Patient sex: M
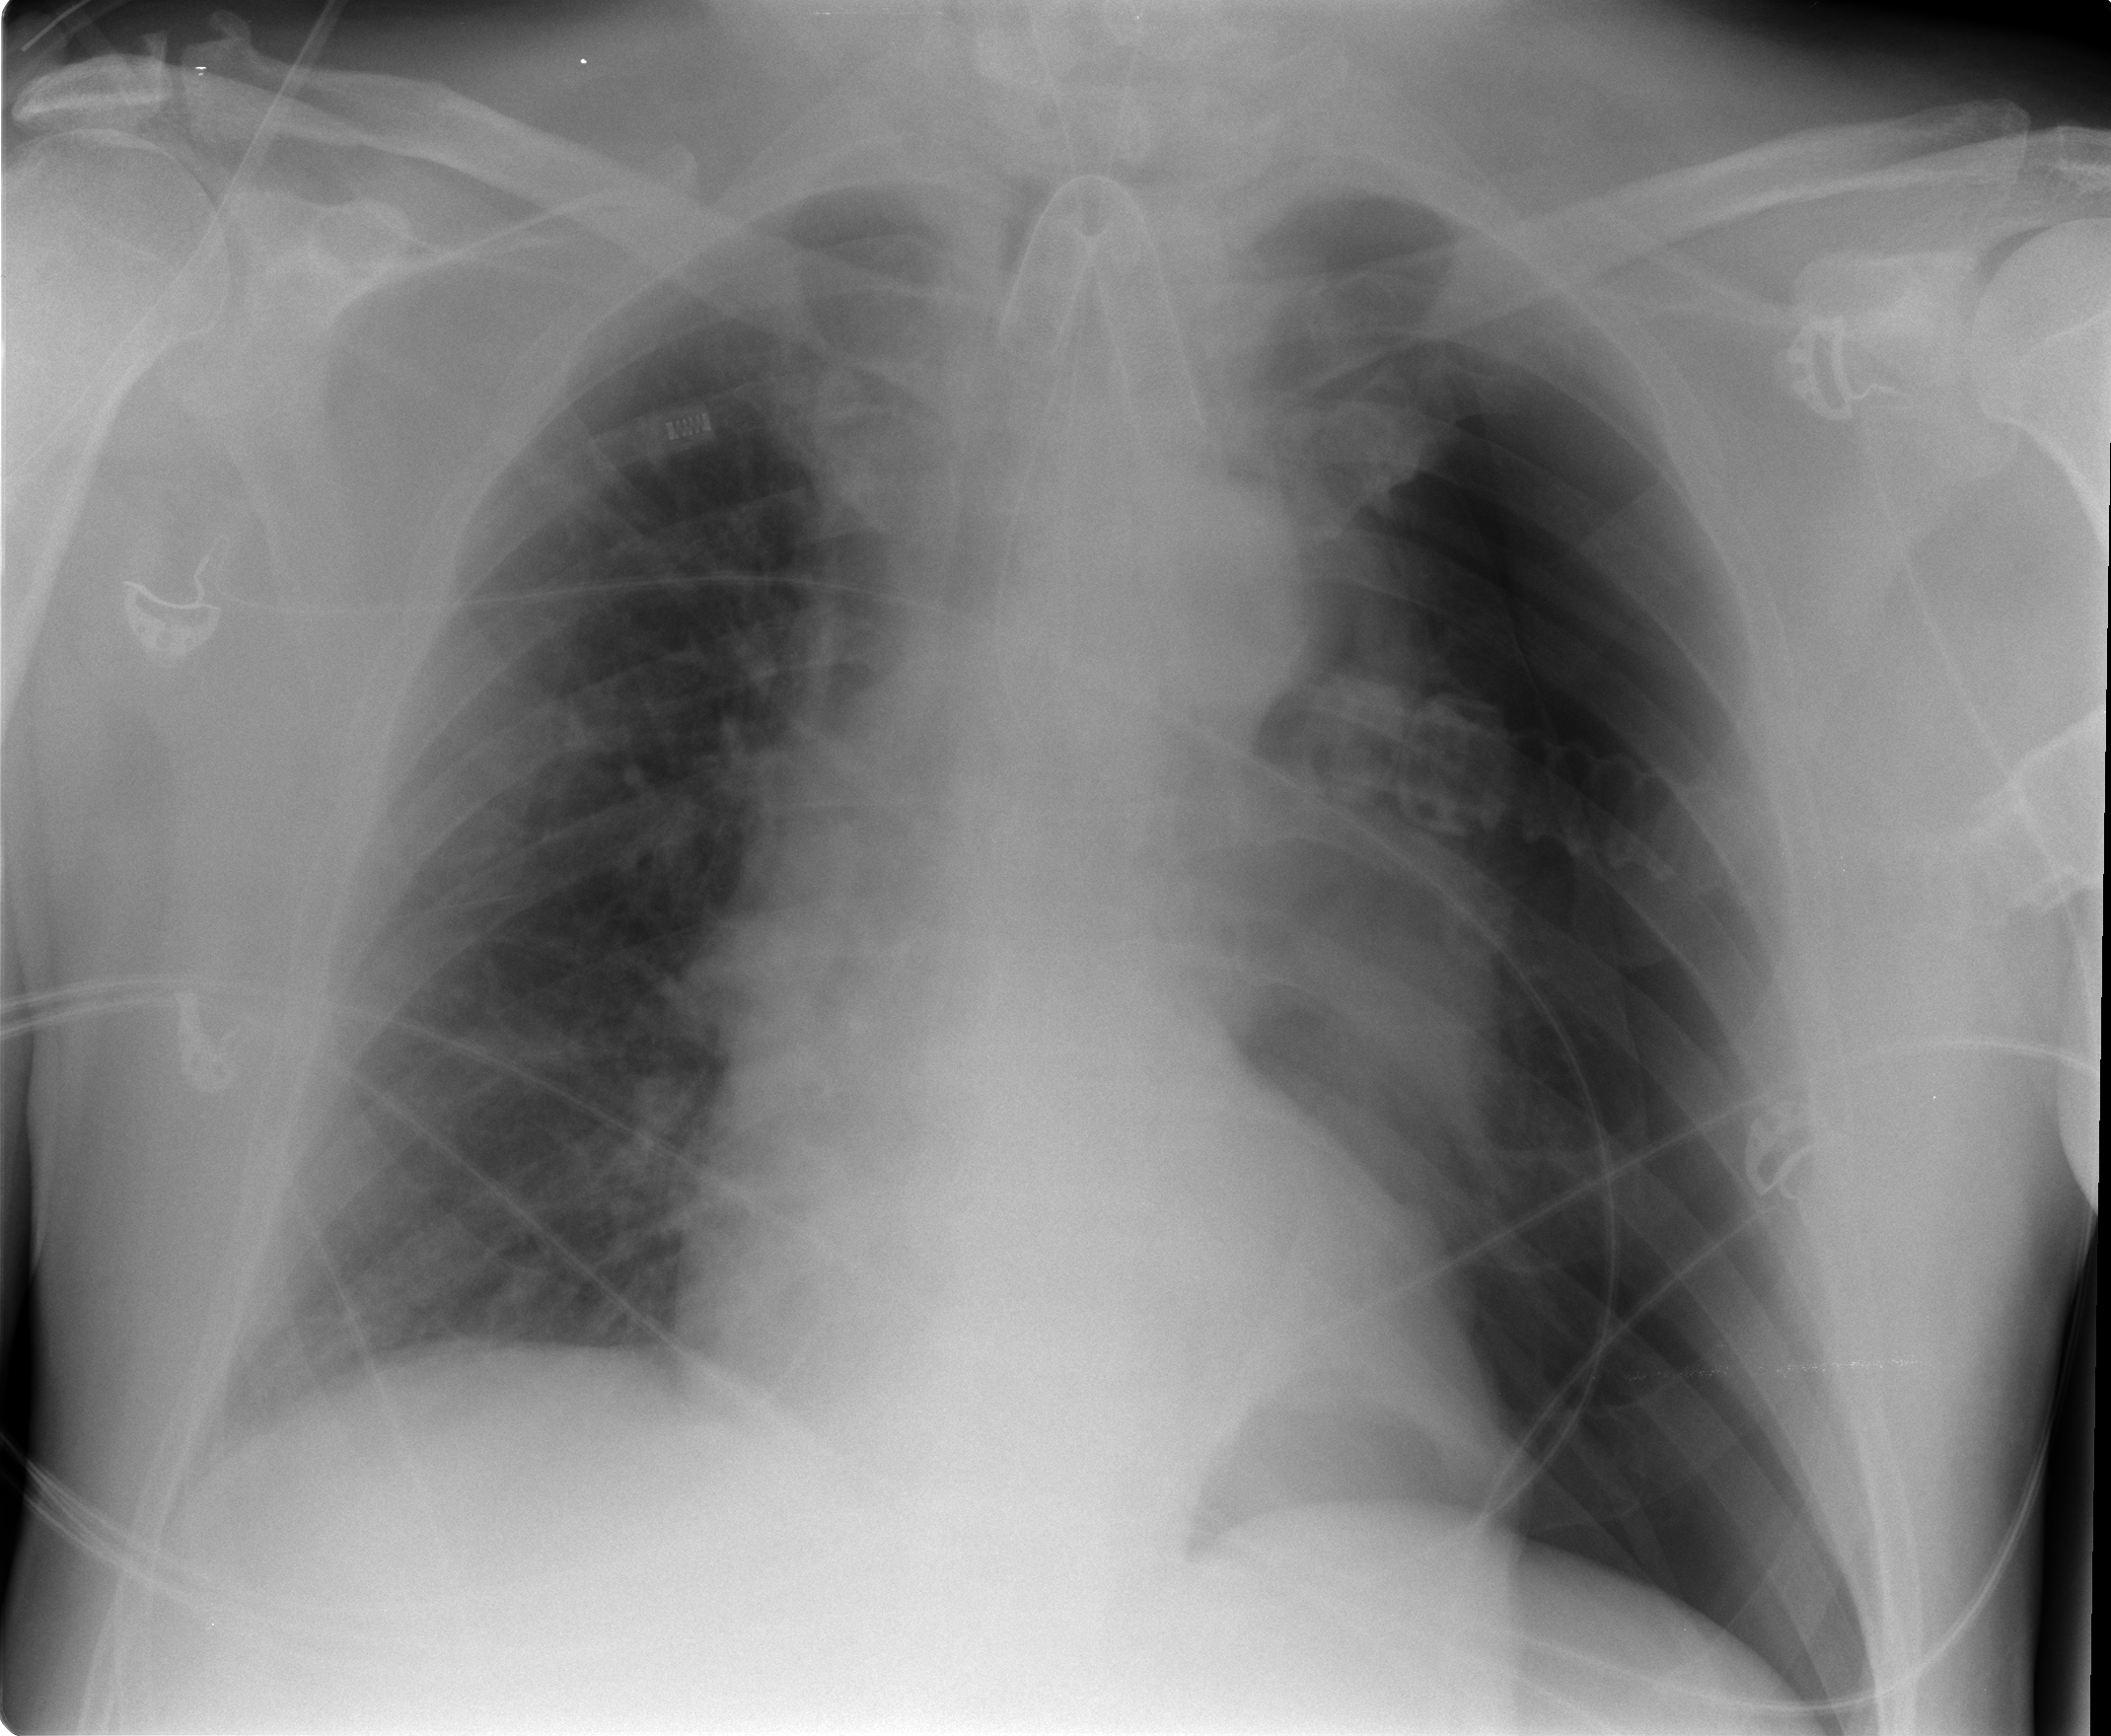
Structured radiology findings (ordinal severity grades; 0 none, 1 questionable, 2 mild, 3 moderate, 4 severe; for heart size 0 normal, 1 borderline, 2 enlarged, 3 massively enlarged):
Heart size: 0
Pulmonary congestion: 0
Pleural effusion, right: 2
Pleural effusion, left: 0
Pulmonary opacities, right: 0
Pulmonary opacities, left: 0
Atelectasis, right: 2
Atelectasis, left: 0